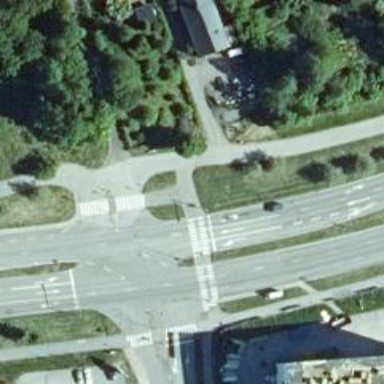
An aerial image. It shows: Asphalt cycleway.